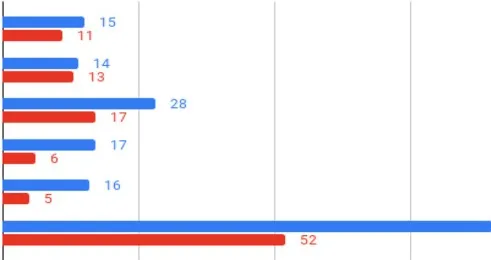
Social Responsiveness Scale-2 (SRS) sub-scores prior to the initiation of omalizumab (blue) and after the 6 month treatment period (red).
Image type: chart (chart)